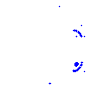
Particle: kaon